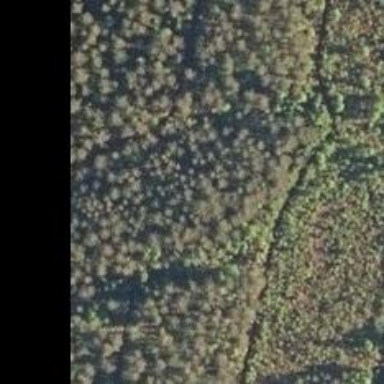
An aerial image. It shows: Woodland with needle-leaved trees.